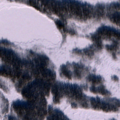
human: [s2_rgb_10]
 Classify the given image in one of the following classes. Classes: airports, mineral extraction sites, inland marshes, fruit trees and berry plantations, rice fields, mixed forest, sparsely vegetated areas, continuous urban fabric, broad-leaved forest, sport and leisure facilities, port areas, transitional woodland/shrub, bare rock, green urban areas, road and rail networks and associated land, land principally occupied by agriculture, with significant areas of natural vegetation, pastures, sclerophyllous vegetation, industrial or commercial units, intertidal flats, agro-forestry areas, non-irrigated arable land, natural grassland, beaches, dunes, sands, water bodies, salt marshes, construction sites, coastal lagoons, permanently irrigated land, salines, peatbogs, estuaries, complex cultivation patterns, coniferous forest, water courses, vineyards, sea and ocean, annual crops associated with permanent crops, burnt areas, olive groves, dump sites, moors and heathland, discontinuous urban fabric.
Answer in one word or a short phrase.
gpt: coniferous forest, peatbogs, water bodies